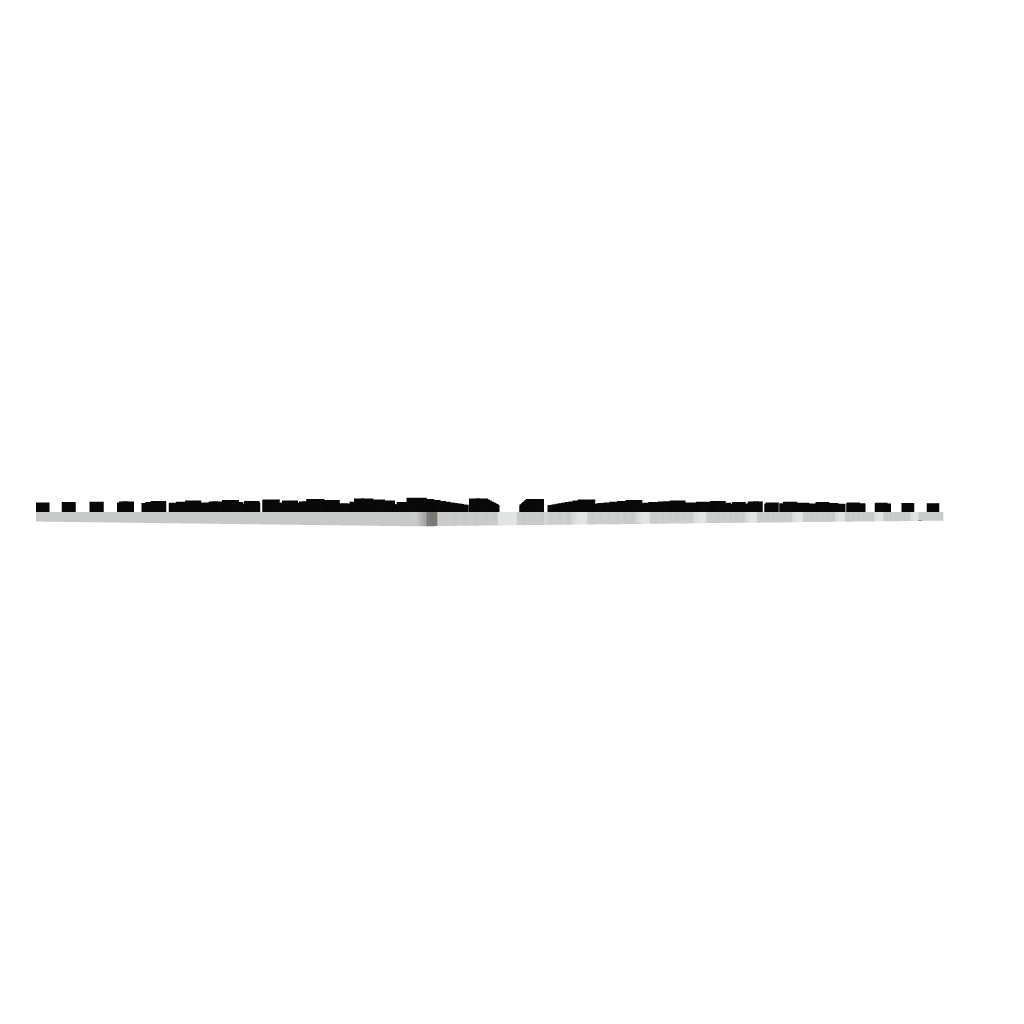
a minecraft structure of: Debian logo